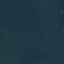
Label: Forest